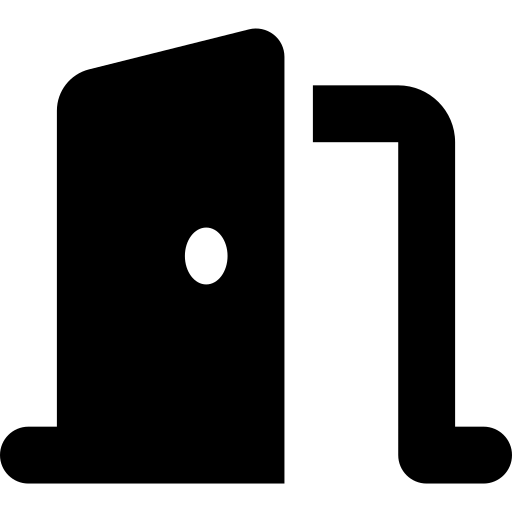
Tags: icon, FontAwesome, fa-icon, solid, door, open